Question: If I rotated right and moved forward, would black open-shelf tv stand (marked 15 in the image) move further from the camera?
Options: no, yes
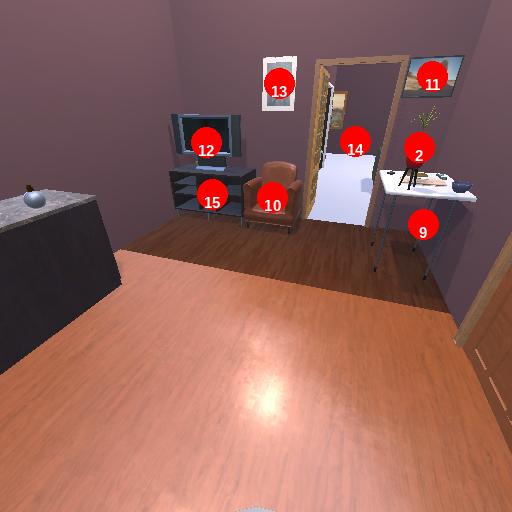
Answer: no